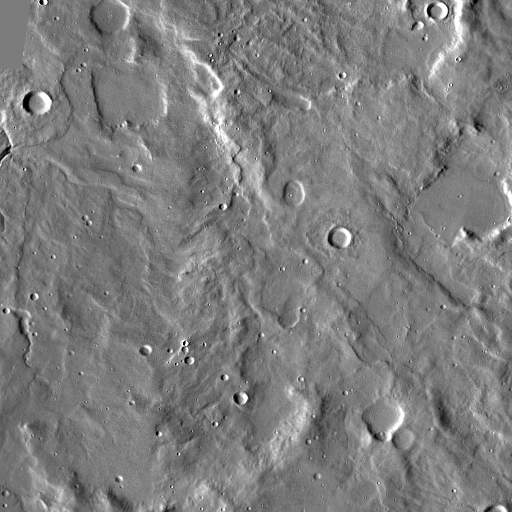
Crater classes present: Background, Other, Buried